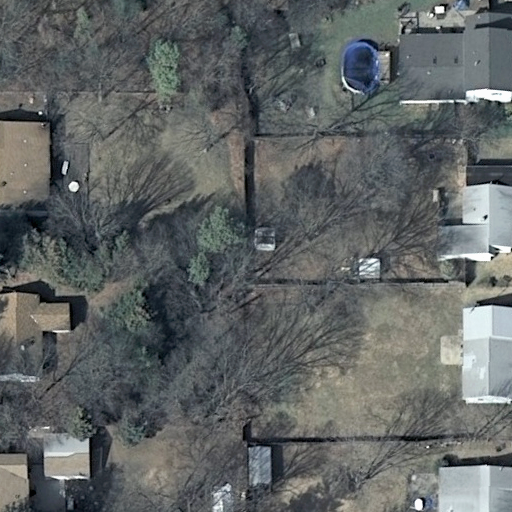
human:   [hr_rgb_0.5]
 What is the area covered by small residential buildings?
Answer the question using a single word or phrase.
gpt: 161m2

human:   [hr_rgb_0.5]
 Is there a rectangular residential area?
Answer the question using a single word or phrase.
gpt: yes

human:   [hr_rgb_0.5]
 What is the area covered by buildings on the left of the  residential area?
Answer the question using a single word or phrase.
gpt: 0m2

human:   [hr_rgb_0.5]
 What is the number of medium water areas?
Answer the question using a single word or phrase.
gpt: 0

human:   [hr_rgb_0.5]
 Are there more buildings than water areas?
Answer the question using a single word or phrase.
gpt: yes

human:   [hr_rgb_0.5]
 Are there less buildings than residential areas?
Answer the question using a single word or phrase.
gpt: no

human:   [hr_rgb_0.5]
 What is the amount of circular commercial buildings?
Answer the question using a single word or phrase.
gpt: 0

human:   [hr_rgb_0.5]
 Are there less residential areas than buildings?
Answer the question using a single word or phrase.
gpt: yes

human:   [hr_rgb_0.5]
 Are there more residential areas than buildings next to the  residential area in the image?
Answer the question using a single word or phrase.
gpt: no

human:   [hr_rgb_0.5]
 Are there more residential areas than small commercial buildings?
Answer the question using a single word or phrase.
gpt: yes

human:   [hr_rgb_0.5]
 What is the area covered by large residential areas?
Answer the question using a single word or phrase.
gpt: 10599m2

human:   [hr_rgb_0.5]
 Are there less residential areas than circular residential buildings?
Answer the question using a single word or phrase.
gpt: no

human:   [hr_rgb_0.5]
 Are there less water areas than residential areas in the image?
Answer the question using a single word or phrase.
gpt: yes

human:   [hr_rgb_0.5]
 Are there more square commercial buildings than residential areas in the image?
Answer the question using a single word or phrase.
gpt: no

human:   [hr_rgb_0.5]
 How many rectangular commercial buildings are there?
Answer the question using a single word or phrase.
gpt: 0

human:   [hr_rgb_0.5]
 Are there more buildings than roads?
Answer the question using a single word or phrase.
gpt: yes

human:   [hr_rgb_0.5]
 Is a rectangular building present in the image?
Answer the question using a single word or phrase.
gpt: yes

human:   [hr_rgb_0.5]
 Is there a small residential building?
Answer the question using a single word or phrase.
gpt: yes

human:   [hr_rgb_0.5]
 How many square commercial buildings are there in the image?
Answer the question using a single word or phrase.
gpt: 0

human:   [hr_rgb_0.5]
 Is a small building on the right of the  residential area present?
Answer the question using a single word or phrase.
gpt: yes

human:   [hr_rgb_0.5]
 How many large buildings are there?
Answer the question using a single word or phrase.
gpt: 0

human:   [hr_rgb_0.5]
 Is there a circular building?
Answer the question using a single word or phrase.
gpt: no

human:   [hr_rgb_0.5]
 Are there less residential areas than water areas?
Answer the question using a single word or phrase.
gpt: no

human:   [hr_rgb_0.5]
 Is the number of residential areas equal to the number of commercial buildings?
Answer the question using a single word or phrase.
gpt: no

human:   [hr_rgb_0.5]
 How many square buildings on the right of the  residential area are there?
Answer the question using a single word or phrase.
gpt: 0

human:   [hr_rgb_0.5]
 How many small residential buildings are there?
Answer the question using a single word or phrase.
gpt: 5

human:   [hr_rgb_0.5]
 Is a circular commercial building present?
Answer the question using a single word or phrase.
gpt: no

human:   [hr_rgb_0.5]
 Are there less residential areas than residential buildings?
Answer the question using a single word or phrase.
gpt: yes

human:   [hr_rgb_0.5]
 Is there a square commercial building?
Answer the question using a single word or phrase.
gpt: no

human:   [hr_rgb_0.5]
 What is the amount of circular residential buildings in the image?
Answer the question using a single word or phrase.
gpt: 0

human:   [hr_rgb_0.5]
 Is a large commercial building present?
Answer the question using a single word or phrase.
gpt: no

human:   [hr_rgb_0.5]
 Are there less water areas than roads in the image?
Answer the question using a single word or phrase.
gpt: no

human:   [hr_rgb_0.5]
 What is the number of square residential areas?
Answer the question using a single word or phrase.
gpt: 0

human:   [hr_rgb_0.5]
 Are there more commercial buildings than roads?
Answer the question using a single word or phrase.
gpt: no

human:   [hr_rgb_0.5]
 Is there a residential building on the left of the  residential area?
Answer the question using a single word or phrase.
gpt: no

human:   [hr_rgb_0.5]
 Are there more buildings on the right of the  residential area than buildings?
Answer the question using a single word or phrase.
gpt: no